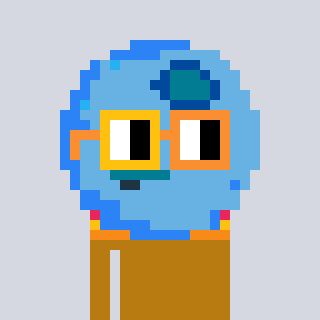
a pixel art character with square yellow and orange glasses, a blueberry-shaped head and a gold-colored body on a cool background